Brain MRI, t2w sequence, axial 2D slice.
Patient: age 22, sex F, weight 78 kg, height 1.78 m
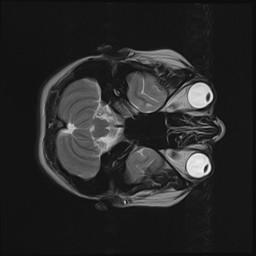